Question: I'm trying to parse the output of a command line tool. It outputs XML directly to 'STDOU' and I want to parse it.
-

My goal is to parse that output and only the the string between the '<date>' tag, but since the document might contain another '<date>' tags, it check only the the '<date>' that follows '<key>SULastCheckTime</key>'. (And that is a messy situation with new line/spaces there).
Currently I'm solving this situation with the following command:
'''
tool... | grep -A1 '<key>SULastCheckTime</key>' | grep 'string.$' | sed -e 's,.*<date>\([^<]*\)</date>.*,,g'
'''
It works fine but it's very messy as you can see and I can't write anything better? Can you help me making it better?
PS: Since I'm doing this in OSX, I don't have the new GNU 'grep'options. Btw, by bash version is 3.2.48(1). And... I can't afford to install other tools to parse XML in a better way.
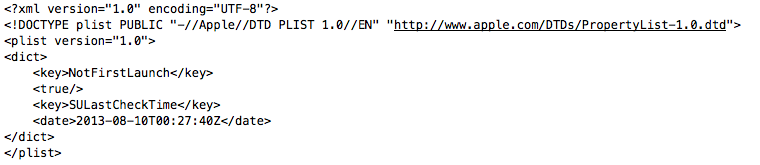
Answer: Maybe something like this?
'''
$ cat foo.input
foo
foo
<key>some key</key>
<date>some date</date>
bar
bar
<key>SULastCheckTime</key>
<date>2013-08-10T00:27:40Z</date>
quux
quux
'''
'''
$ awk '/<key>SULastCheckTime<\/key>/ { toggle=1 } toggle && /<date>.*<\/date>/ { gsub(/<[^>]*>/, "", $1); print; exit }' foo.input
2013-08-10T00:27:40Z
'''